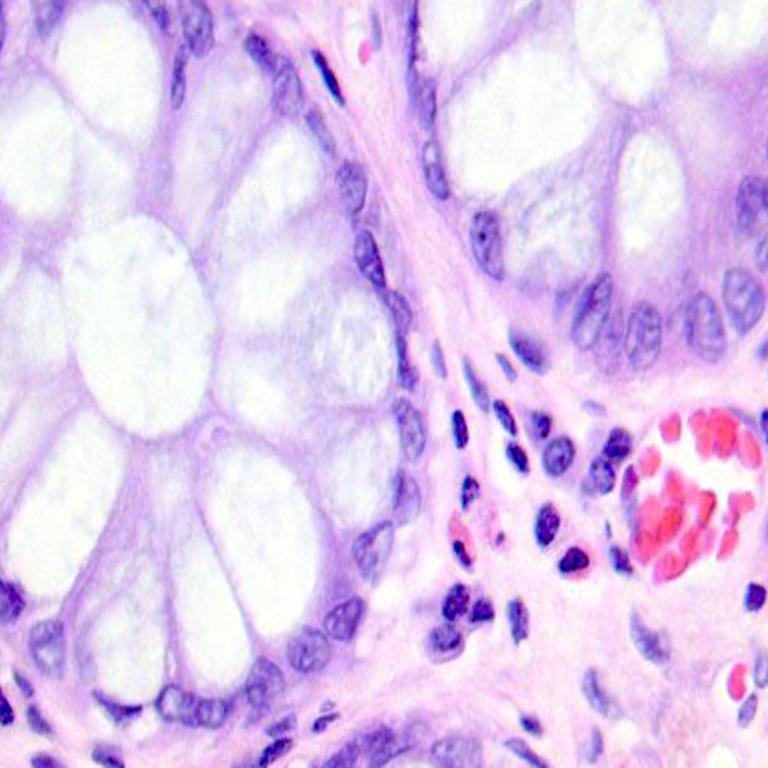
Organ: colon
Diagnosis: benign